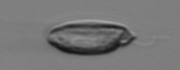
Label: Katodinium_or_Torodinium